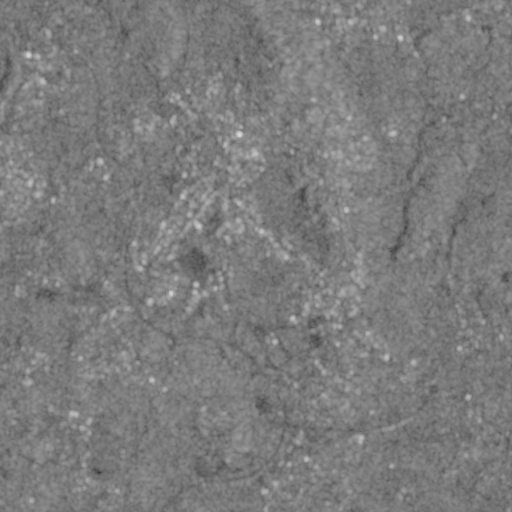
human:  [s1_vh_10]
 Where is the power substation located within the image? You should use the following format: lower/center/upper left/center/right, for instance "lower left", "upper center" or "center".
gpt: The power substation is located in the lower center of the image.
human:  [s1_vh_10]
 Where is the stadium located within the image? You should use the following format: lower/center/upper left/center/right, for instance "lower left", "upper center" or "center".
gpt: The stadium is located in the center of the image.
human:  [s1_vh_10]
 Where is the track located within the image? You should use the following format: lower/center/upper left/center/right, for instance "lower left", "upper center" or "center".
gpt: The track is located in the center of the image.
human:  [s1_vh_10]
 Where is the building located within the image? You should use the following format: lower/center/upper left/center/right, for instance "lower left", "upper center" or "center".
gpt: There is no building in the image.

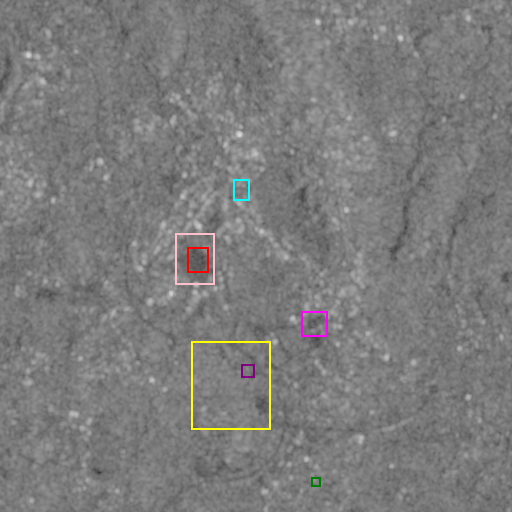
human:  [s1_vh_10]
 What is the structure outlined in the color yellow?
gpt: The structure outlined in yellow is a crop field.
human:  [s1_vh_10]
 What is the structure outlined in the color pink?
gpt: The structure outlined in pink is a park.
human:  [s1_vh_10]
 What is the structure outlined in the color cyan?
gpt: The structure outlined in cyan is a parking lot.
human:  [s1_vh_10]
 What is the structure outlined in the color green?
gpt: The structure outlined in green is a power substation.
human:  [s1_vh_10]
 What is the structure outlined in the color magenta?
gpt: The structure outlined in magenta is a stadium.
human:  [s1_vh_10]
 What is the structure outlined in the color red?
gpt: The structure outlined in red is a track.
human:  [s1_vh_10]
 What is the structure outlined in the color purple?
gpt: The structure outlined in purple is a wastewater plant.
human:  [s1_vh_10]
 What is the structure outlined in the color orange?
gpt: There is no orange outline.